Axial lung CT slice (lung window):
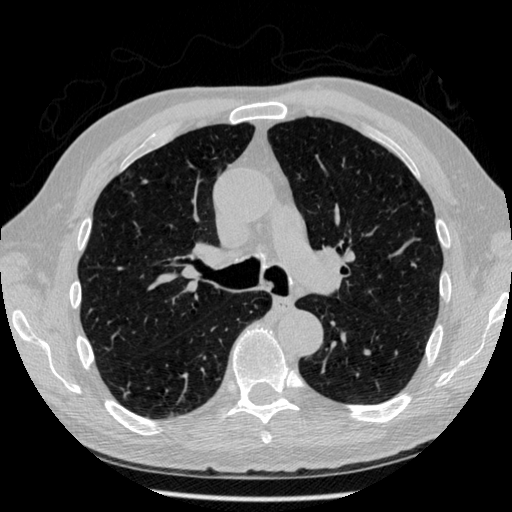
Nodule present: yes
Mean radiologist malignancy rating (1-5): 3